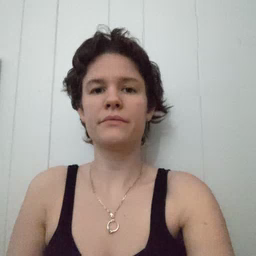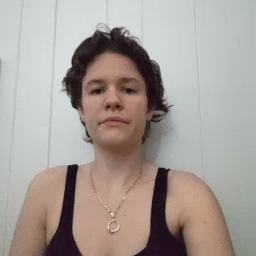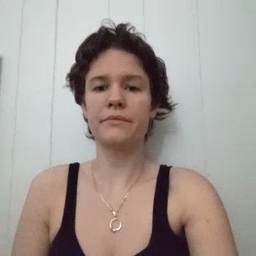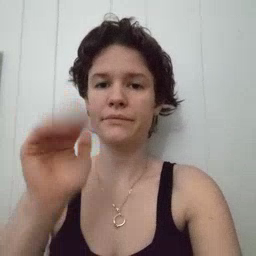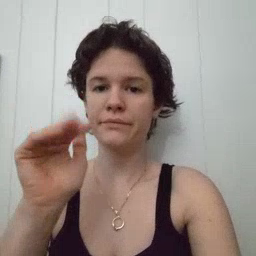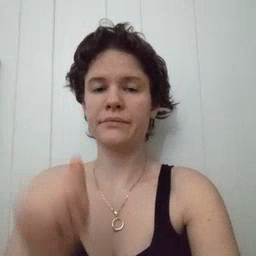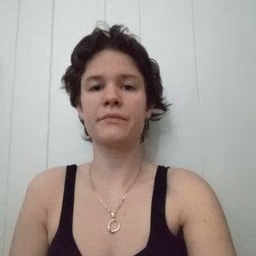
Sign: bye